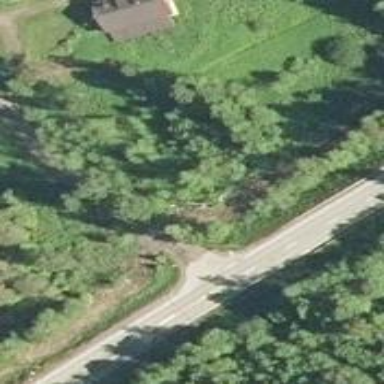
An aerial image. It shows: Unclassified road.